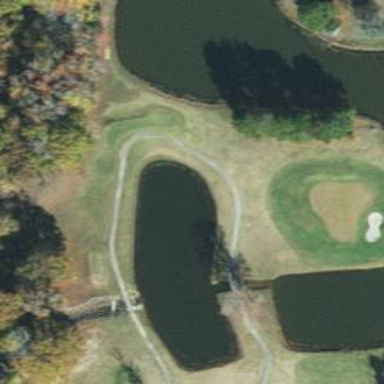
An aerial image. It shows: Path for both road and golf.